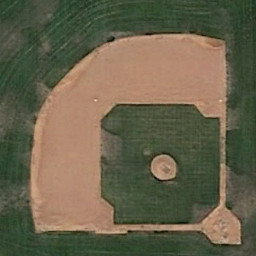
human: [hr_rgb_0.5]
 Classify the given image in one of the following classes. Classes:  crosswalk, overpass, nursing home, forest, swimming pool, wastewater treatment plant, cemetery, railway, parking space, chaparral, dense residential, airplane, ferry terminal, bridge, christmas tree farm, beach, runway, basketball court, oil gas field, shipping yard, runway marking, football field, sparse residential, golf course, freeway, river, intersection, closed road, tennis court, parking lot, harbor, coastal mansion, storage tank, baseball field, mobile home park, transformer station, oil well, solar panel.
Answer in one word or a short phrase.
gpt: baseball field